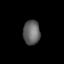
Tissue: lung
Cell type: Myeloid cells
Senescence score: 0.5677
Nuclear area (px): 405
Mean DAPI intensity: 99.746